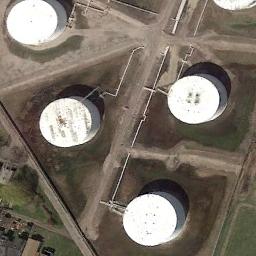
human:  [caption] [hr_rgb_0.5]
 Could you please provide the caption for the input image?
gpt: There are many roads around the storage tanks .

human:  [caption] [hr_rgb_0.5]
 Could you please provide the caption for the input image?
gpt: There are three white storage tanks and three silver storage tanks .

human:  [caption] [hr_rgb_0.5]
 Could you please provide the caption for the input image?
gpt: There are several neatly arranged large oil storage tanks in the factory, And there are large lawns in the factory .

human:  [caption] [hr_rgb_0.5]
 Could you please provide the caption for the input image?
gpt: There are four white storage tanks on the bare land .

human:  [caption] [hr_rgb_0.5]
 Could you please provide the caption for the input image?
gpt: There are several white storage tanks of the same size .